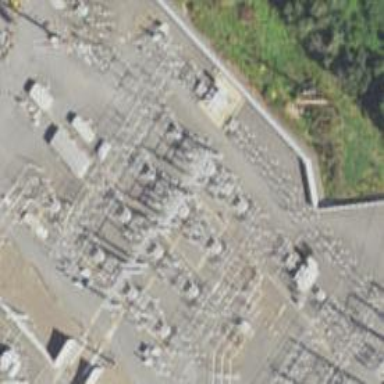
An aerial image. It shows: Switch used for power control.